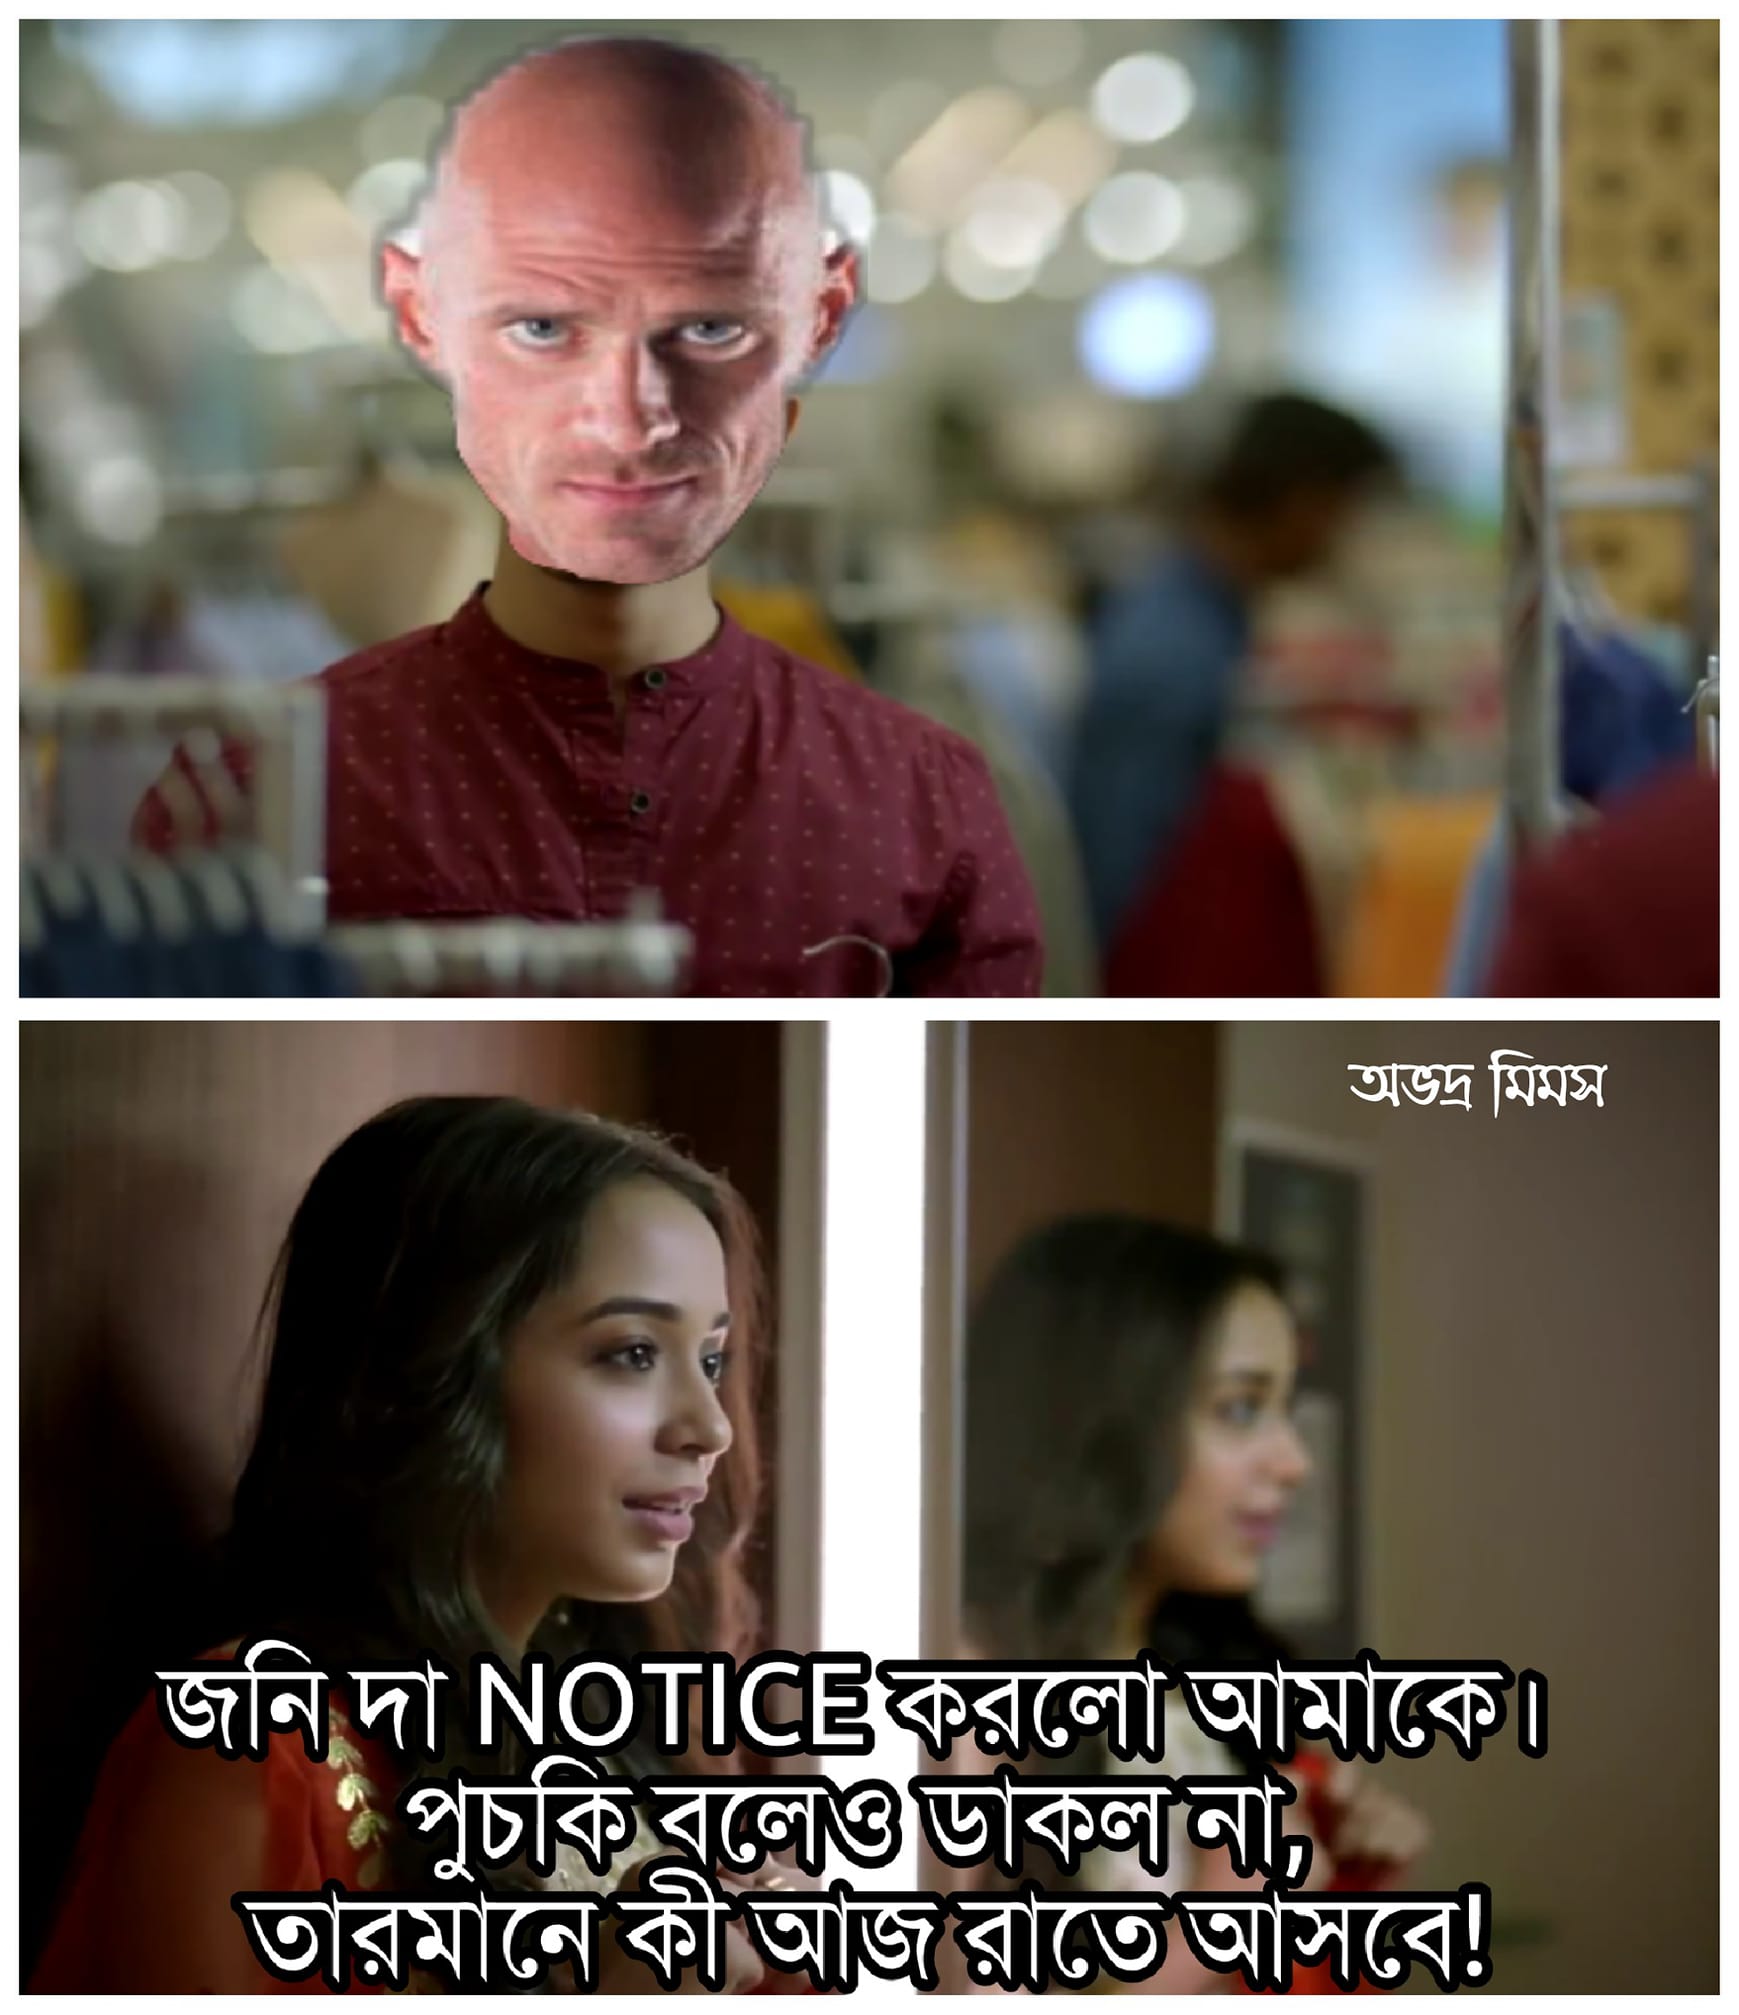
Caption: জনি দা NOTICE করলো আমাকে ।  পুচকি বলেও ডাকল না ,  তারমানে কী আজ রাতে আসবে !
Label: hate